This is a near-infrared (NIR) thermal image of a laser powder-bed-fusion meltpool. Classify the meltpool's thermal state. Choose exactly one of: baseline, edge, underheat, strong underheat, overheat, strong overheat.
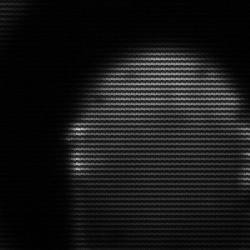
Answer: edge